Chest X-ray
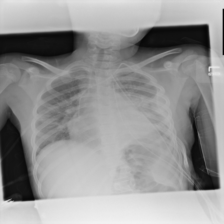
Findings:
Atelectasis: negative
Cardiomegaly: negative
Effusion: negative
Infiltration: negative
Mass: negative
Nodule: negative
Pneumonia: negative
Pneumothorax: negative
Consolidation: negative
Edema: negative
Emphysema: negative
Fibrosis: negative
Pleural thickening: negative
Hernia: negative